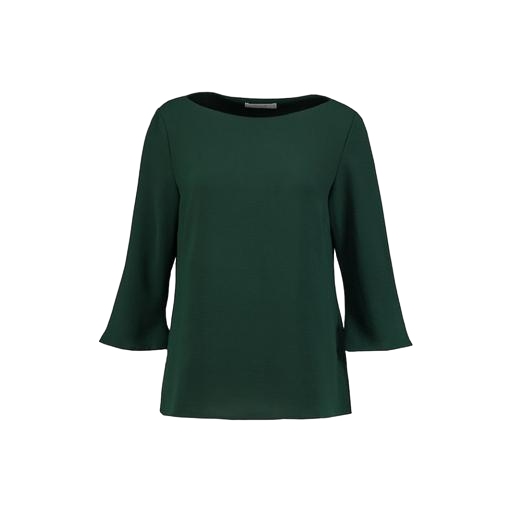
green three-quarter-sleeve top only macy, boat-neck top, green petite bell sleeve blouse, white background